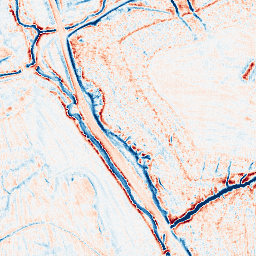
Category: edge_preserving
Decomposition family: anisotropic_diffusion
Decomposition parameters: iterations: 50
kappa: 10
gamma: 0.05
Upsampling method: fft_zeropad
Upsampling parameters: scale: 4
Upsampling scale: 4